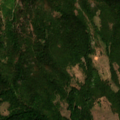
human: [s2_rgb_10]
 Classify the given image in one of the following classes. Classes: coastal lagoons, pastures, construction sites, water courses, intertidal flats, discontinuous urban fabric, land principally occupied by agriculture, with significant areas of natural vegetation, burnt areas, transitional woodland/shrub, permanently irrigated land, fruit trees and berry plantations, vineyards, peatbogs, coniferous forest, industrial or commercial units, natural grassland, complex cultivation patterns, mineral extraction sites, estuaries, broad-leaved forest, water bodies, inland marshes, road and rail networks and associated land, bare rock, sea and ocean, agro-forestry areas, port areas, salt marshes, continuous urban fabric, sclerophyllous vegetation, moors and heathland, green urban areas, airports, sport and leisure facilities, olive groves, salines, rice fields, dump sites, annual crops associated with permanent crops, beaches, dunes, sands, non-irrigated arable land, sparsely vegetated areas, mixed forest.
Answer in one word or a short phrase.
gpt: broad-leaved forest, transitional woodland/shrub